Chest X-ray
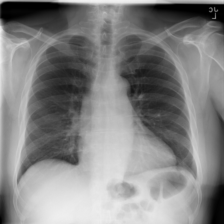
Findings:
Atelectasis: negative
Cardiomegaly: negative
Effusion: negative
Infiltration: negative
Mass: negative
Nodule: negative
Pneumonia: negative
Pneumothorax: negative
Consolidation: negative
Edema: negative
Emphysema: negative
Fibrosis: negative
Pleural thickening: negative
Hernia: negative